Question: I have a form which has two hidden parameters that I want to pass to the function LoadView
'''
<form name="frm1" action="http://localhost/tddd27/index.php/AddProduct/LoadView">
<input type="text" name="ID" value="<?php echo $ID; ?>" hidden="true" >
<input type="text" name="Name" value="<?php echo $Name; ?>" hidden="true">
<button id="add_product_button">Add product</button>
</form>
'''
If I use a simple button everything works fine. What I want to do is to create a Jquery menu:
'''
<ul id="menu">
<li><a href="#"><span class="ui-icon ui-icon-disk"></span>View All Products</a></li>
<li><a href="#"><span class="ui-icon ui-icon-zoomin"></span>Add New Product</a></li>
<li><a href="#"><span class="ui-icon ui-icon-zoomout"></span>View Profile</a></li>
<li><a href="#"><span class="ui-icon ui-icon-zoomout"></span>Edit Profile</a></li>
</ul>
'''
'''
$(document).ready(function() {
$( "#menu" ).menu();
});
'''

and the form be submitted when the user click on one Add New Product on this Jquery Menu. I tried to put the form inside an li tag but it didn't work. Any idea how can I do that?
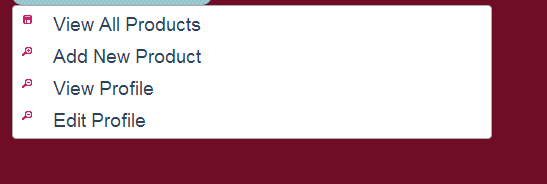
Answer: Use 'form.submit()' to trigger form submission manually through jQuery.
'''
Bind an event handler to the "submit" JavaScript event, or trigger that event on an element.
'''
Therefore, simply attach a '.click()' event on the anchor wrapping the 'Add product' menu item and trigger the '.submit()' event.
'''
<ul id="menu">
<li><a href="#"><span class="ui-icon ui-icon-disk"></span>View All Products</a></li>
<li><a href="#" id="addNewProduct"><span class="ui-icon ui-icon-zoomin"></span>Add New Product</a></li>
<li><a href="#"><span class="ui-icon ui-icon-zoomout"></span>View Profile</a></li>
<li><a href="#"><span class="ui-icon ui-icon-zoomout"></span>Edit Profile</a></li>
</ul>
'''
'''
<form name="frm1" id="frm1" action="http://localhost/tddd27/index.php/AddProduct/LoadView">
<input type="text" name="ID" value="<?php echo $ID; ?>" hidden="true" >
<input type="text" name="Name" value="<?php echo $Name; ?>" hidden="true">
<button id="add_product_button">Add product</button>
</form>
'''
$(document).ready(function() {
'''
$( "#menu" ).menu();
$("#addNewProduct").click(function(){
$("#frm1").submit();
});
'''
});